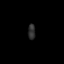
Tissue: skin
Cell type: Epithelial cells
Senescence score: 0.2617
Nuclear area (px): 109
Mean DAPI intensity: 46.67